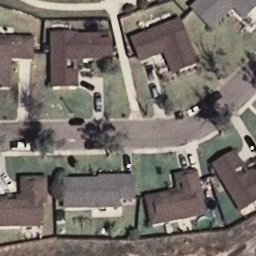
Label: mediumresidential